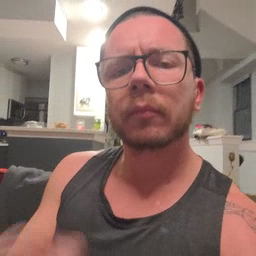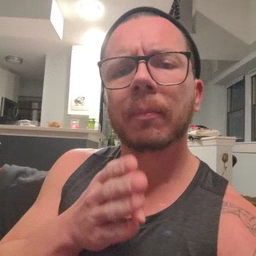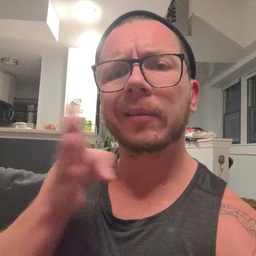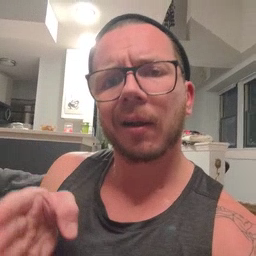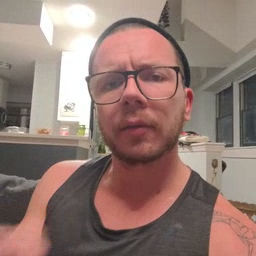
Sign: beside